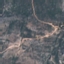
Land use / land cover: HerbaceousVegetation